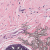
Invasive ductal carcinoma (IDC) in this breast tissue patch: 0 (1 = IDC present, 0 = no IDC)